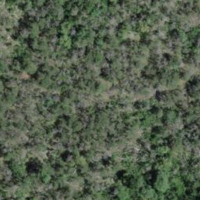
EUNIS habitat code: 44
Species observed at this site:
Parus major